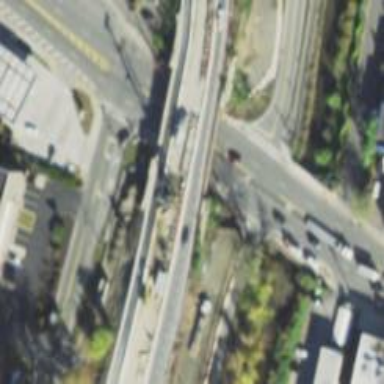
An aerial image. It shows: Bridge over trunk highway that serves as motorroad expressway.